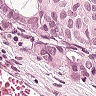
Metastatic tissue present: yes